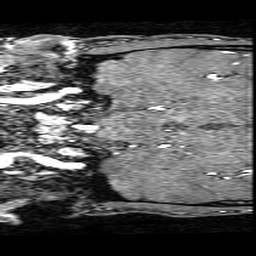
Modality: angio
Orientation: coronal
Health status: ill
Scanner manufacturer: philips
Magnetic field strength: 3 T
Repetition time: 0.01872 s
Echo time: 0.003475 s